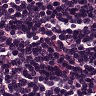
Metastatic tissue present: no